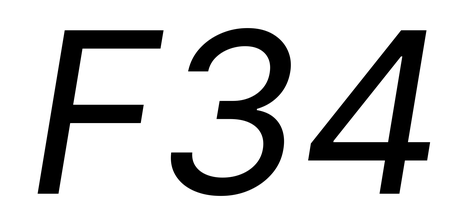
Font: Inter-Italic_Italic